Interaction volume radius: 10 \u00c5
Interaction volume height: 15 \u00c5
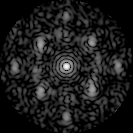
Disorder parameter: 0.5341